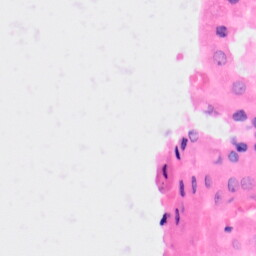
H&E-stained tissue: Kidney